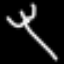
Label: fork